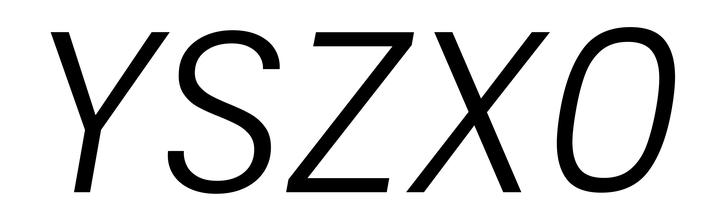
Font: Poppins-LightItalic